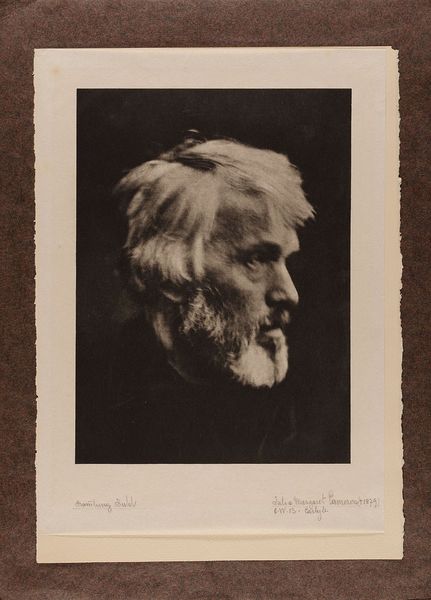
Titel: Carlyle
Künstler: Julia Margaret Cameron
Standort: Hamburg
Institution: Museum für Kunst und Gewerbe Hamburg
Schlagwörter: mann, profil, person, papier, dichter, foto, fotografie, photographie, schriftsteller, autor, literat, photo, lichtbild, kunstfotografie, historische, historiker, bildwerke, heliogravur, angewandte und bildende kunst, hessische systematik, persönlichkeit, porträtfotografie, porträtphotographie, künstlerische, heliogravüre, photogravüre, fotogravüre